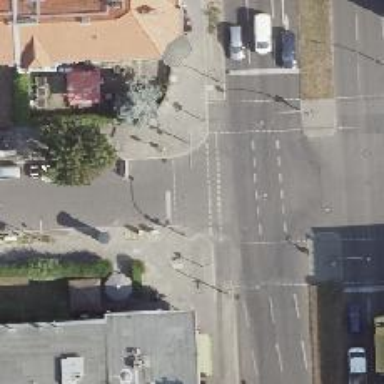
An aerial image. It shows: Crossing with traffic signals.